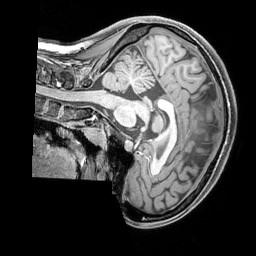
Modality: T1w
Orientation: sagittal
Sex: female
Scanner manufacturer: siemens
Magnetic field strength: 3 T
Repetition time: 2.3 s
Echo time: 0.00226 s